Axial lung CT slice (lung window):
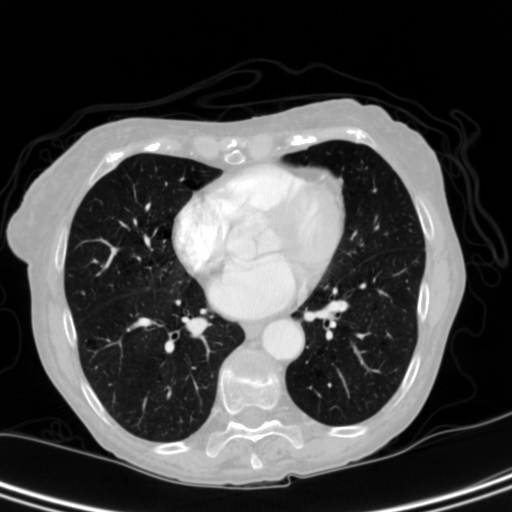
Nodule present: no